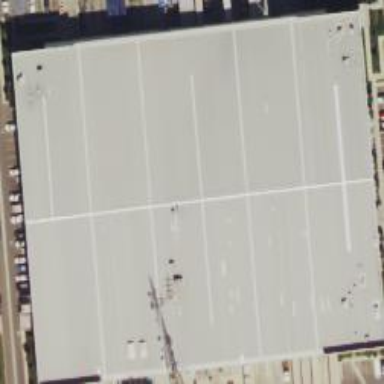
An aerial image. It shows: Industrial building.